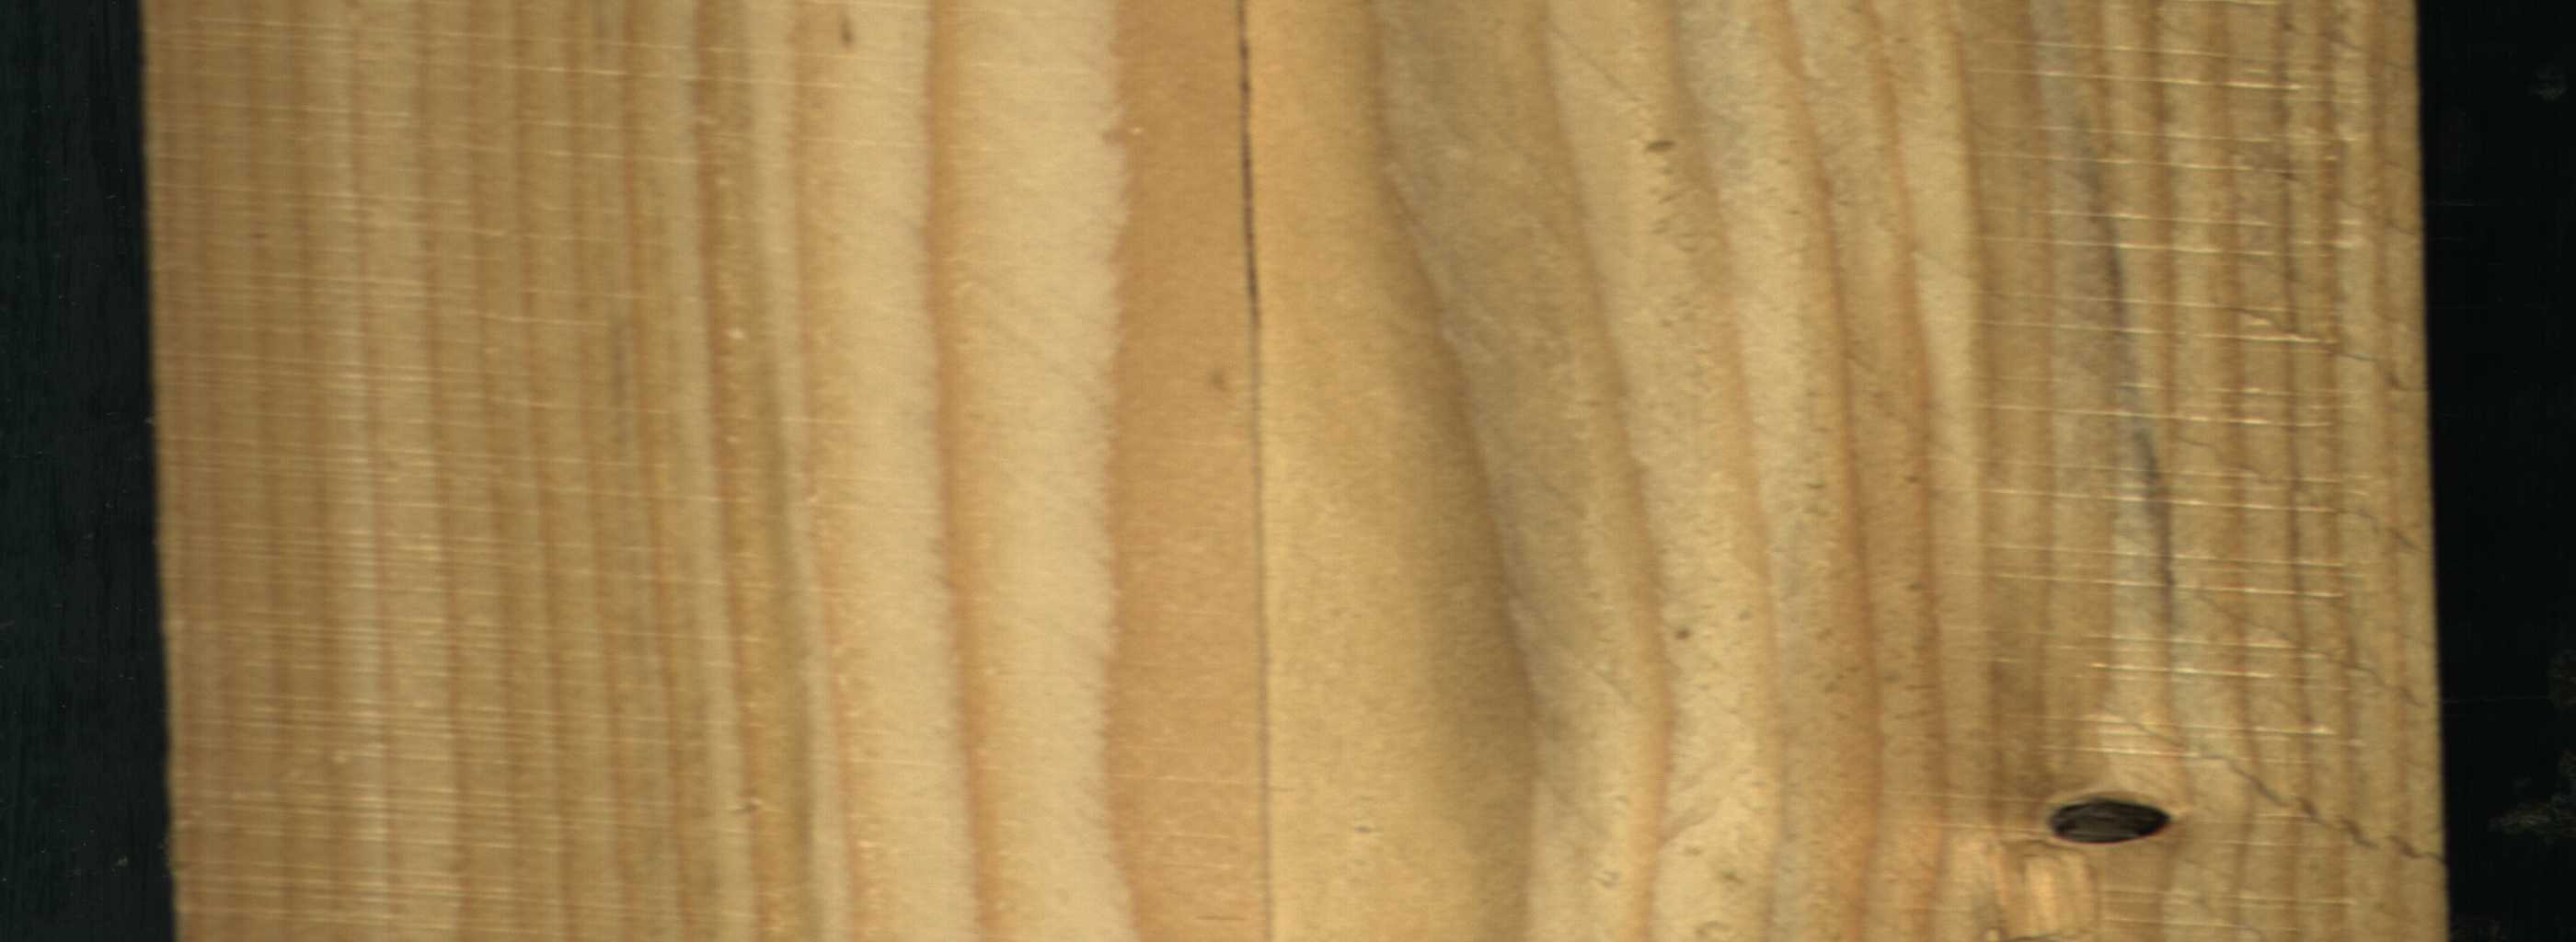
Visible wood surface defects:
Crack
Dead_Knot